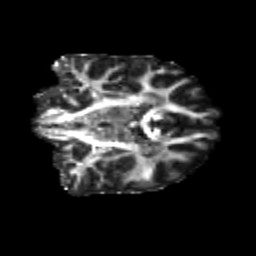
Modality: FA
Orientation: coronal
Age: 20
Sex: male
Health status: healthy
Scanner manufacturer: philips
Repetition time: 7.519 s
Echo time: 0.08821 s